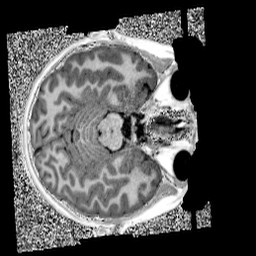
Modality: UNIT1
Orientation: axial
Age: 11
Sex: female
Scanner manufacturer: siemens
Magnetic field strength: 3 T
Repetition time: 4 s
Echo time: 0.00299 s